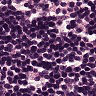
Metastatic tissue present: no